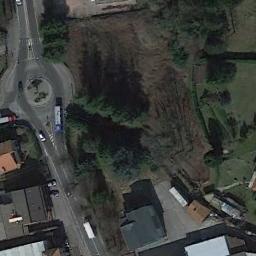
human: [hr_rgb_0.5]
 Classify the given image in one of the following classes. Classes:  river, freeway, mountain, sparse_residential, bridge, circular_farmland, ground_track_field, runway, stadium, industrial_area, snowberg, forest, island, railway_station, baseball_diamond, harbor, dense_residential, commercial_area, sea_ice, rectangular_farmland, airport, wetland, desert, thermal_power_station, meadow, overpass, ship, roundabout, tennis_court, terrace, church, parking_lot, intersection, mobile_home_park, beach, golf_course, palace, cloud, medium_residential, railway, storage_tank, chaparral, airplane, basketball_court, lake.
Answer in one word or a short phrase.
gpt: roundabout